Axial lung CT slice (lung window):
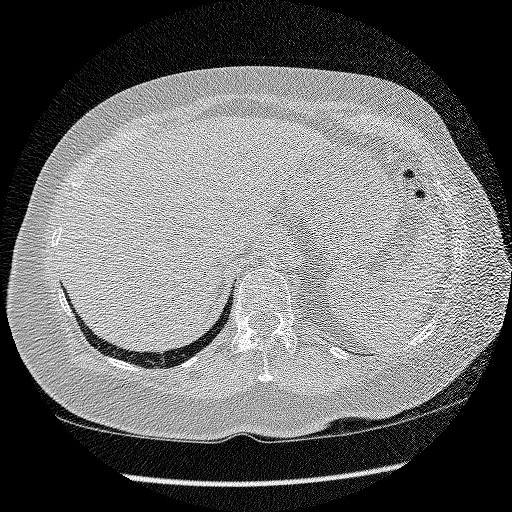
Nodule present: no